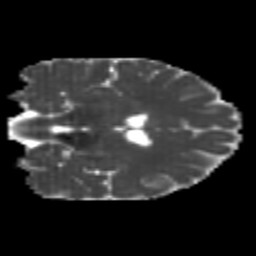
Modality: MD
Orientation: coronal
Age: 24
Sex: female
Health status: healthy
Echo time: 0.074 s